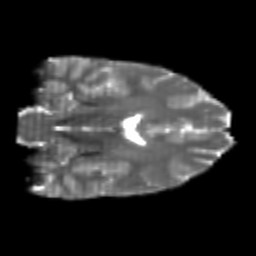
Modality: T2w
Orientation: coronal
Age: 25
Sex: female
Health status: healthy
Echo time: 0.074 s